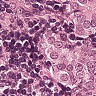
Metastatic tissue present: yes